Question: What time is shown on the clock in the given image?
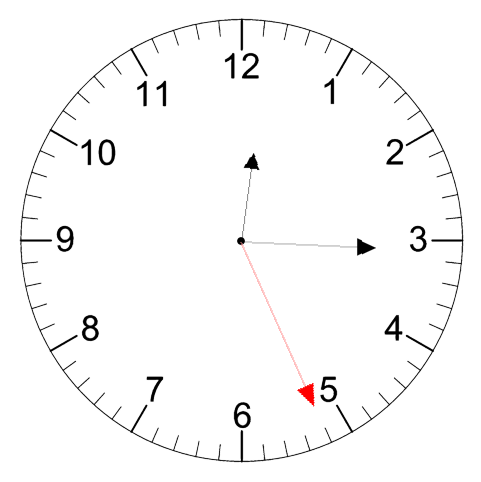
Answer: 12:15:26